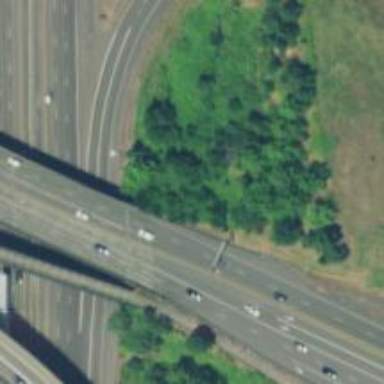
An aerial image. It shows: Primary highway on asphalt bridge.